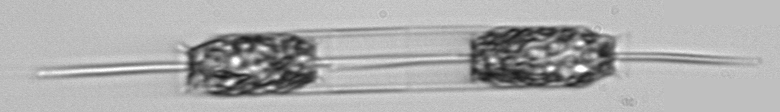
Label: Ditylum_brightwellii